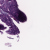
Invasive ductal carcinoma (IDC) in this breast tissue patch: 0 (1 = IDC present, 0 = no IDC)